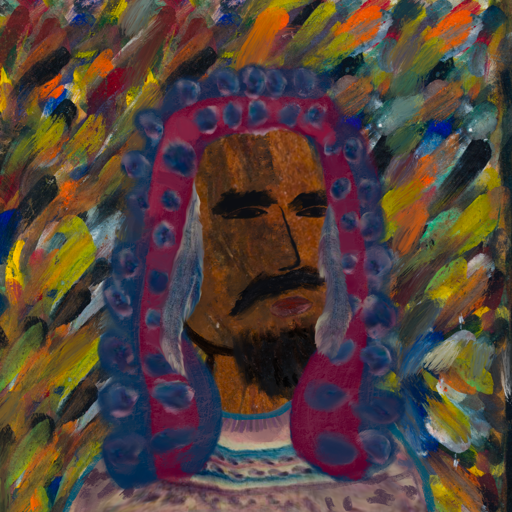
Background: An_Impression, Head And Neck Side: Mosgoul, Face Side: Mosgoul, Bust: HillGirl, Hair Side: Hill_Girl, Head Accessory: Blank, Second Necklace: Blank, Necklace: Blank, Baby: Blank